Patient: sex M, age 73
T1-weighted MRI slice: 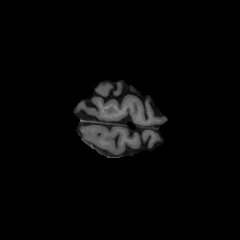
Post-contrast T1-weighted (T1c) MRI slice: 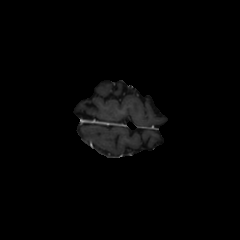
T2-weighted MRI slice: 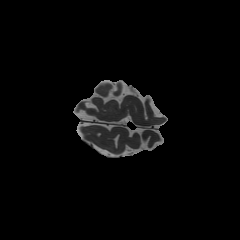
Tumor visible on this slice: no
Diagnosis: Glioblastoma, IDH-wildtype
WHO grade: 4